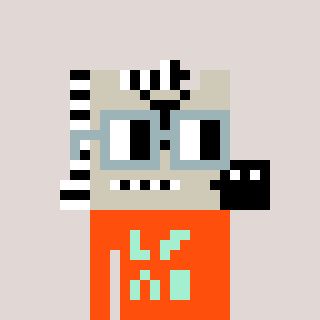
a pixel art character with square dark gray glasses, a zebra-shaped head and a orange-colored body on a warm background